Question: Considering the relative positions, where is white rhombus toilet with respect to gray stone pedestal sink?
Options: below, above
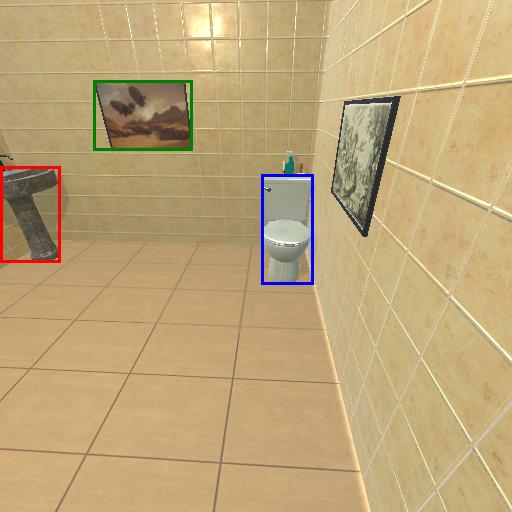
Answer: below